Question: How can I achieve the following layout? Specifically the positioning of 'Image' and 'DIV'
I've found that unless I set a specific width for the Div, it will just go on to the next line and take up the full width of the container. Additionally aligning it relative to the bottom of the image is giving me trouble. Currently they're both 'float:left'

Edit: The two solutions so far work if the image is a constant width which I guess I could work with, but it's going in a Wordpress theme for an author's profile page and it's possible that images would have slightly variable widths. Is there a solution that would have the Div right next to the image (minus padding) regardless of how wide or narrow the image is? Basically having the div adjust its width to accommodate the image width.
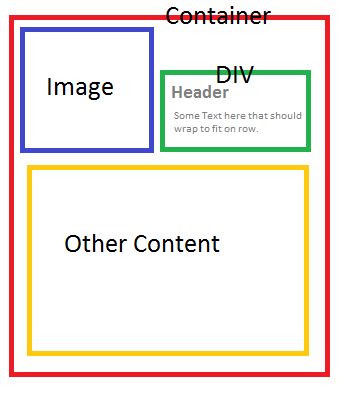
Answer: Tested in IE7/8, Firefox, Chrome.
<URL>
'''
#container{width:80%; padding:12px; margin:0 auto}
#top{position:relative;overflow:auto}
#top img{float:left; background:red; width:100px; height:180px}
#header{position:absolute; bottom:0; right:0}
#content{height:200px}
'''
'''
$('#header').css('margin-left', $('#top img').width() + 10);
'''
(you might want to change the '+ 10' for 'parseInt($('#top img').css('margin-right'), 10)')
'''
<div id="container">
<div id="top">
<img src="" />
<div id="header">Some text here that should wrap to fit on row. Some text here that should wrap to fit on row. Some text here that should wrap to fit on row. Some text here that should wrap to fit on row. </div>
</div>
<div id="content">dfgdfg</div>
</div>
'''